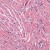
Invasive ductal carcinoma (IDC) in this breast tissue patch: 1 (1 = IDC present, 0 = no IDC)